Question:
I have 2 datagrid on click i add item in other as in image but when i click on scroll bar Thumb or shaft multi time for scrolling it add item on other datagrid Please help me on this
here is Code
'''
<DataGrid Name="dgMenu" Grid.Row="1" Grid.RowSpan="4" Margin="5,0,0,0" AutoGenerateColumns="False" RowHeight="25" AlternatingRowBackground="{StaticResource AlternateRowBackgroundBrush}" IsReadOnly="True" HorizontalScrollBarVisibility="Auto" VerticalScrollBarVisibility="Auto"
HeadersVisibility="Column" SelectionUnit="FullRow" ItemsSource="{Binding DgMenuCollection,Mode=TwoWay}" SelectedItem="{Binding DgSelectedMenu,Mode=TwoWay,UpdateSourceTrigger=PropertyChanged}" PreviewKeyUp="dgMenu_PreviewKeyUp"
VerticalGridLinesBrush="{StaticResource GridLineColorBrush}" HorizontalGridLinesBrush="{StaticResource GridLineColorBrush}" Grid.Column="0" Grid.ColumnSpan="2" MouseDoubleClick="dgMenu_MouseDoubleClick">
<DataGrid.Resources>
<Style TargetType="{x:Type DataGridCell}">
<Style.Triggers>
<Trigger Property="DataGridCell.IsSelected" Value="True">
<Setter Property="Background" Value="{StaticResource ButtonSelectedBrush}" />
<Setter Property="BorderBrush" Value="#A8E3FC" />
<Setter Property="Foreground" Value="Black" />
</Trigger>
</Style.Triggers>
</Style>
</DataGrid.Resources>
<DataGrid.Columns>
<DataGridTextColumn Header="Code" Binding="{Binding PN_Recipe.RecipeCode}" />
<DataGridTextColumn Header="Recipe Name" Binding="{Binding PN_Recipe.RecipeName}"/>
<DataGridTextColumn Header="RecipeHalf Price" Binding="{Binding HalfMenuCost}" Visibility="Collapsed" />
<DataGridTextColumn Header="MenuFull Price" Binding="{Binding FullMenuCost}" Visibility="Collapsed"/>
</DataGrid.Columns>
</DataGrid>
'''
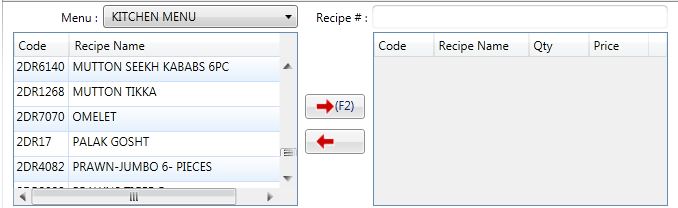
Answer: I assume the Problem is because of the 'PreviewKeyUp="dgMenu_PreviewKeyUp"' Instead of using PreviewKeyUp, you could you Mouse Double Click event to add the item.
If i am mistaken, my apologies.
Regards